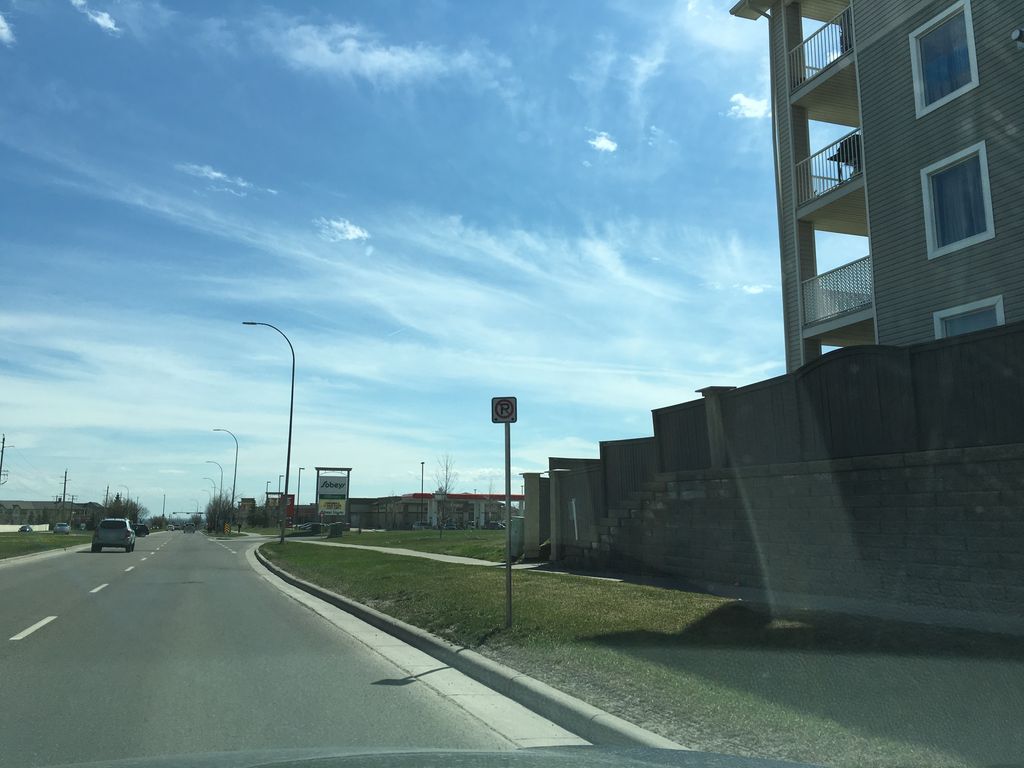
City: calgary